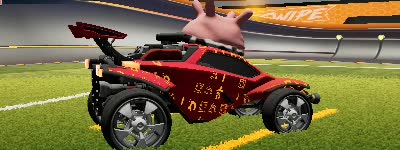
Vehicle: octane